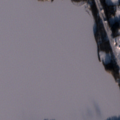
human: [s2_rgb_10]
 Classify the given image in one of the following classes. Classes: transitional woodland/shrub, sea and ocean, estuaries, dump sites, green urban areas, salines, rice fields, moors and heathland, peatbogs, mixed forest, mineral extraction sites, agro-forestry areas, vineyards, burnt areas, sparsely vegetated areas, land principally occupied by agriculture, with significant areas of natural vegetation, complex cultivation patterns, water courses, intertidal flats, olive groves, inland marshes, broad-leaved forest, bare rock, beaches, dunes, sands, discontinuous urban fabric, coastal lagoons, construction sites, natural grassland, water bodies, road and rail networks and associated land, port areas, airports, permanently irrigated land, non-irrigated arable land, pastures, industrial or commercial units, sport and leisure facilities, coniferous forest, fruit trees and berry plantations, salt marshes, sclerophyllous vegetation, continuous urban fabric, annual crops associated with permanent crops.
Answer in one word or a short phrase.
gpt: land principally occupied by agriculture, with significant areas of natural vegetation, coniferous forest, mixed forest, water bodies